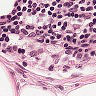
Metastatic tissue present: no